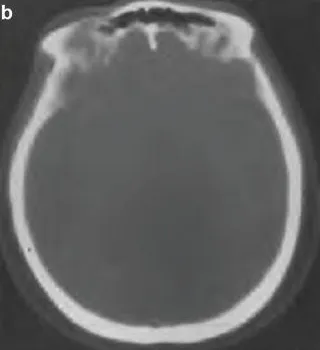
B; CT scan showing thickening scalp with marked expansion of subcutaneous adipose tissue approximately 15 mm in the occipital region.
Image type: radiology (ct)